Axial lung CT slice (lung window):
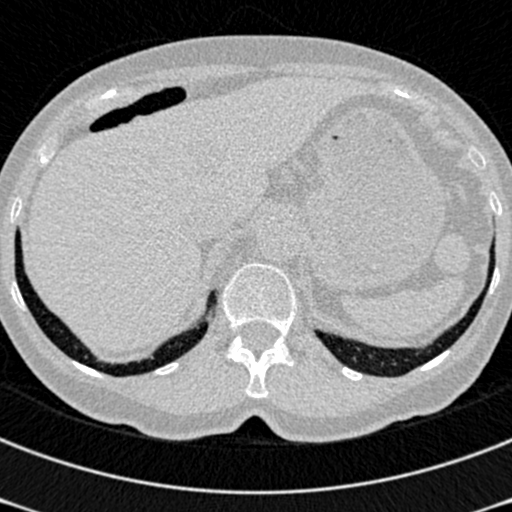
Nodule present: no